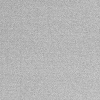
Atmospheric dust classification: dusty